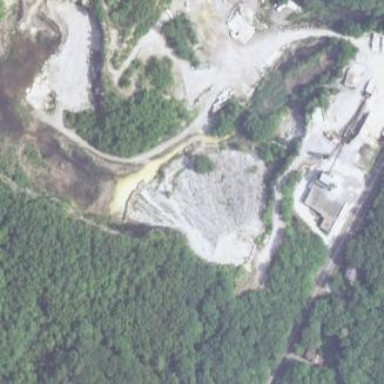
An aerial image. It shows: Quarry area.